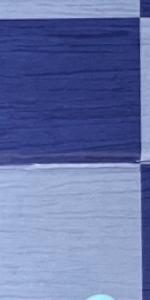
Label: Empty